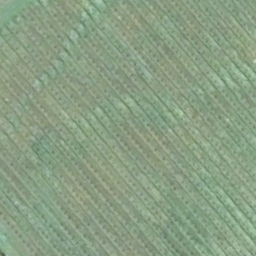
Label: agricultural